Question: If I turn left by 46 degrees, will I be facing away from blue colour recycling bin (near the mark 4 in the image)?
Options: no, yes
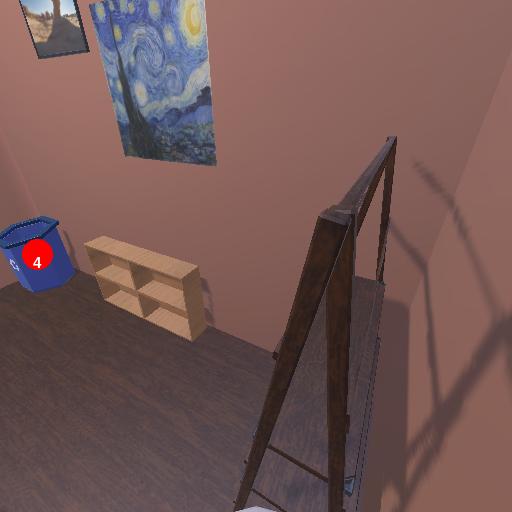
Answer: no